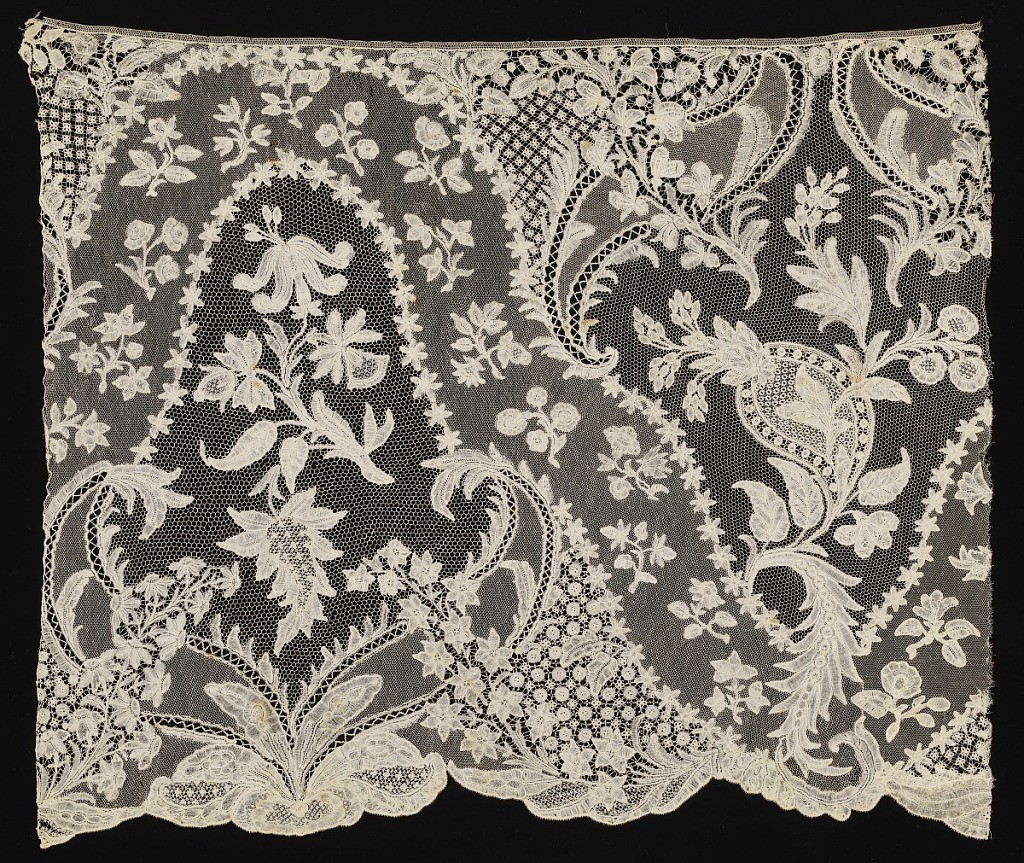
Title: Flounce fragment
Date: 1755–70
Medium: linen Technique: bobbin lace, Brussels style
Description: Floral lace with scrolling and paisley motifs with finished edge and openwork areas.